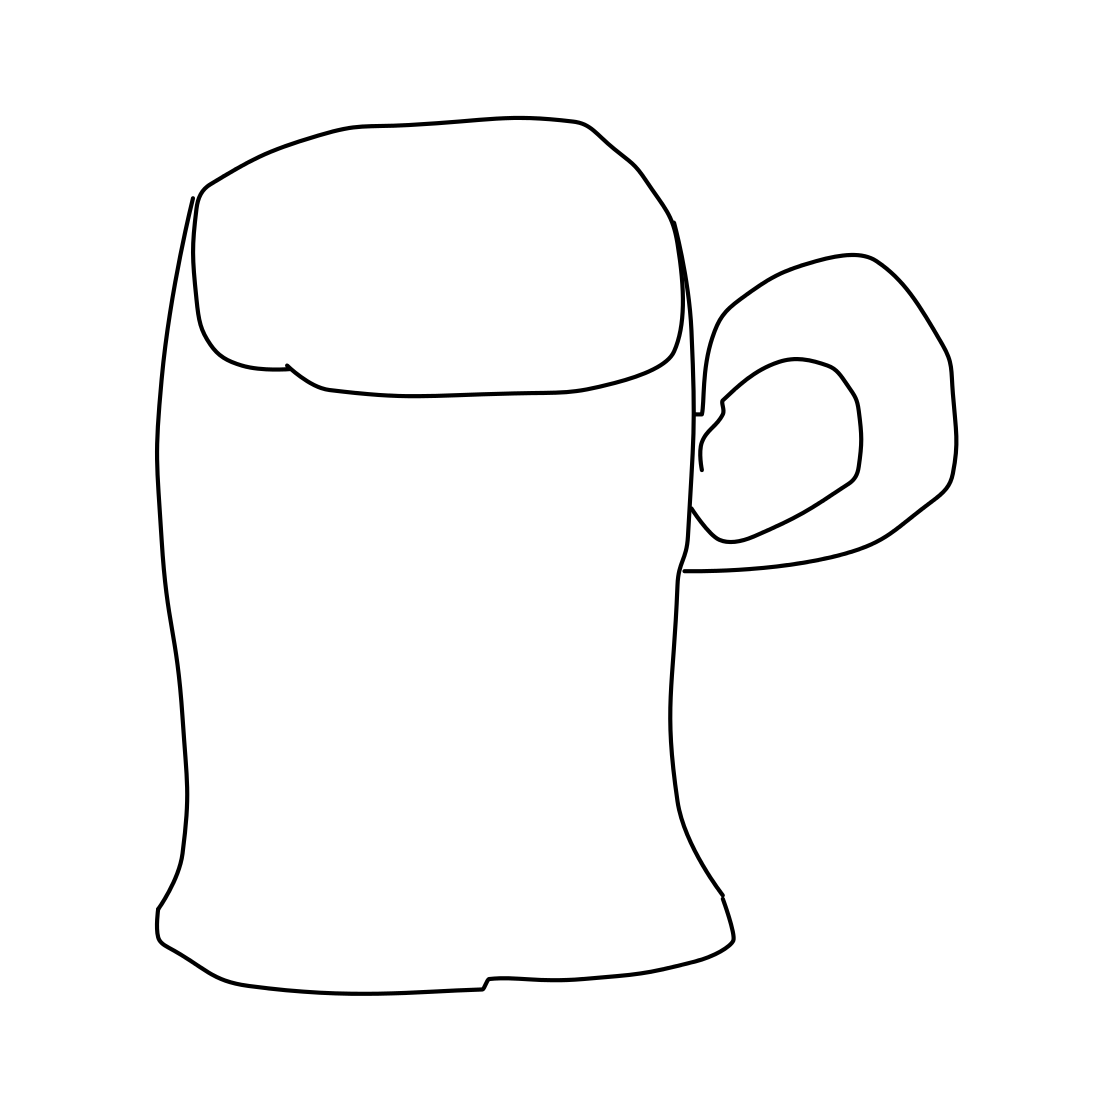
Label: beer-mug